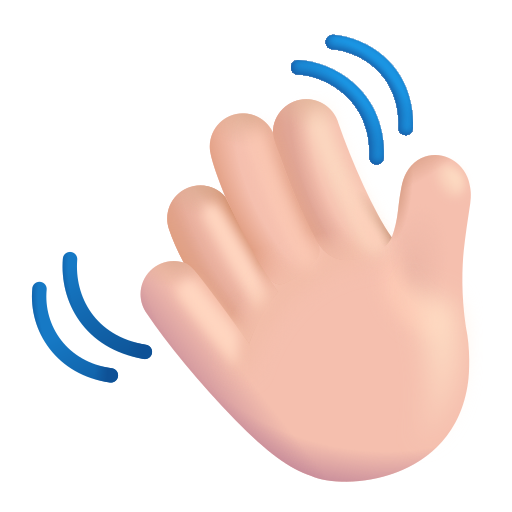
waving hand color light